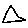
Label: triangle